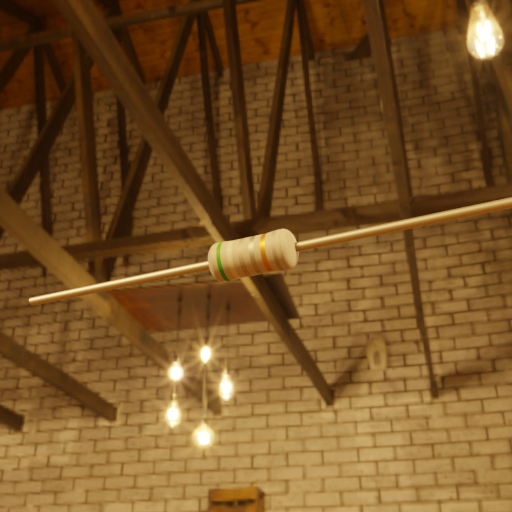
Resistor colour bands (in order): green, white, silver, silver, gold, silver